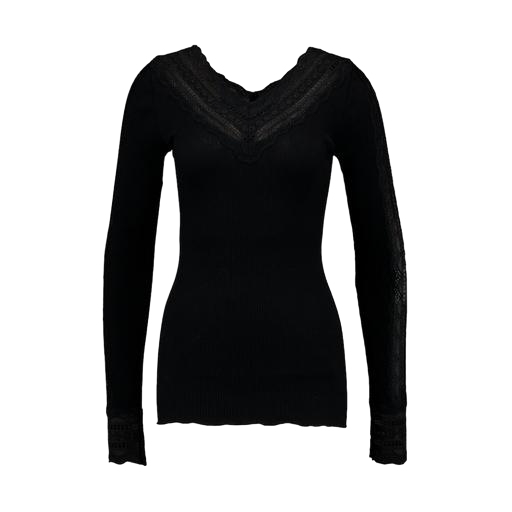
black eliza long-sleeved top, black v-neck top only macy, black long-sleeved lace top, white background